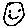
Label: smiley face